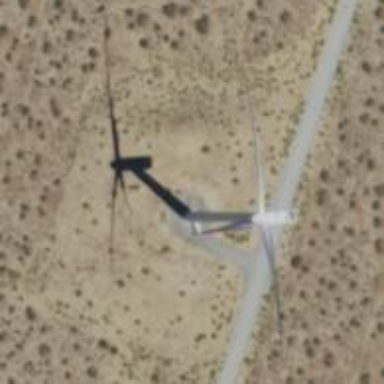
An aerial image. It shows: Wind turbine generator made by Vestas. The generator utilizes wind as its power source and belongs to the horizontal axis type.